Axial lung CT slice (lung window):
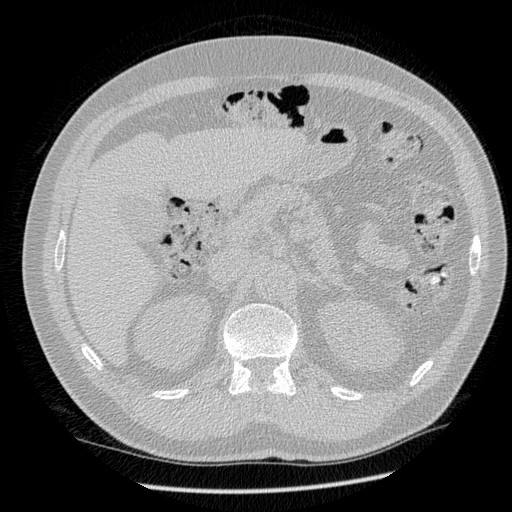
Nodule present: no